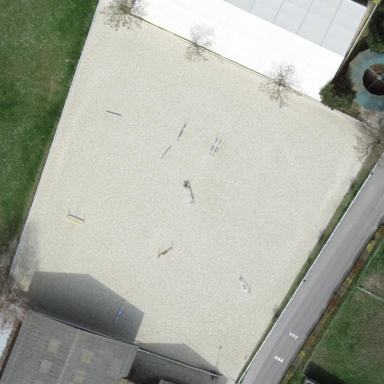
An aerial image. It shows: Sand pitch for equestrian sport activities.